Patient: sex F, age 65
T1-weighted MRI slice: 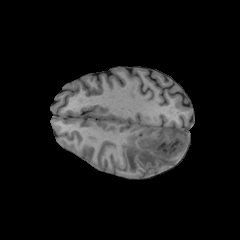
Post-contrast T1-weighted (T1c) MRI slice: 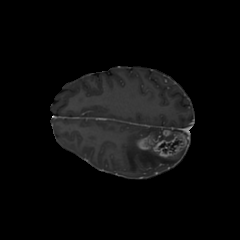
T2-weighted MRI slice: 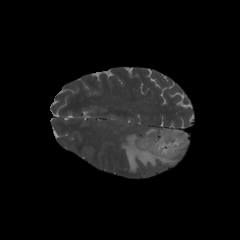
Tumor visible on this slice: yes
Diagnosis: Glioblastoma, IDH-wildtype
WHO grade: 4